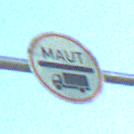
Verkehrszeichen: Mautpflicht
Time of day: MorningAfternoon
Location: Outdoor (Nature)
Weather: Clear
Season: NotSpecified
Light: Natural